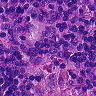
Metastatic tissue present: no